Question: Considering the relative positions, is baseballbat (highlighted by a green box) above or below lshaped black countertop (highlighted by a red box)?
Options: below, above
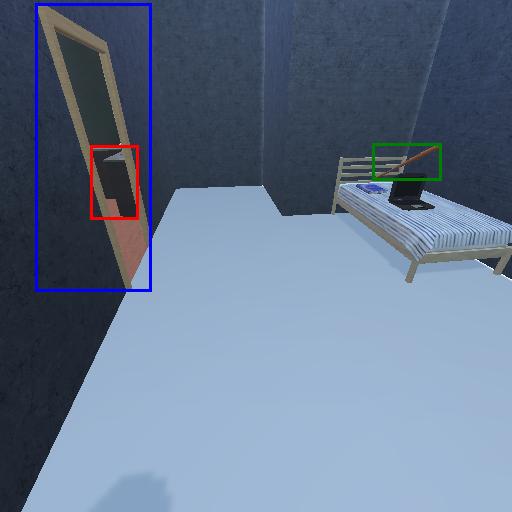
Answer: below